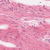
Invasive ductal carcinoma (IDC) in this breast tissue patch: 0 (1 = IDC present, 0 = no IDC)